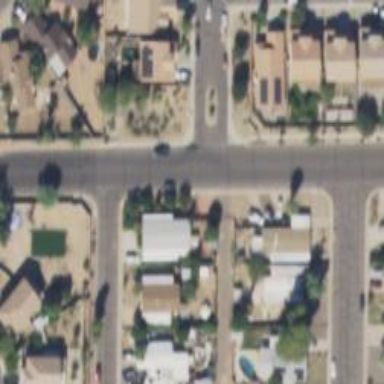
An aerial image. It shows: Residential road with asphalt surface and sidewalk on the left.